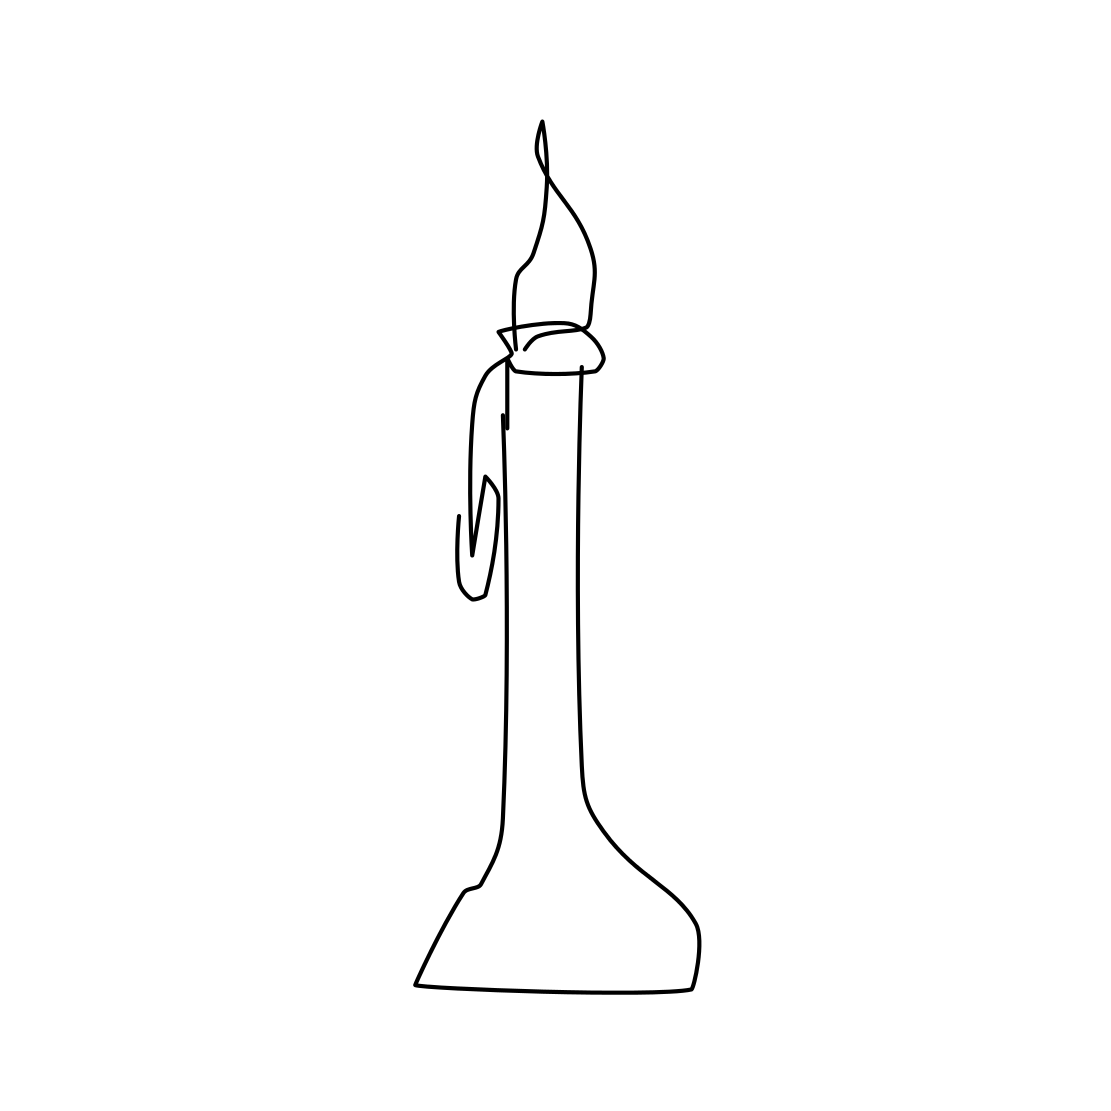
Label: candle